RGB frame:
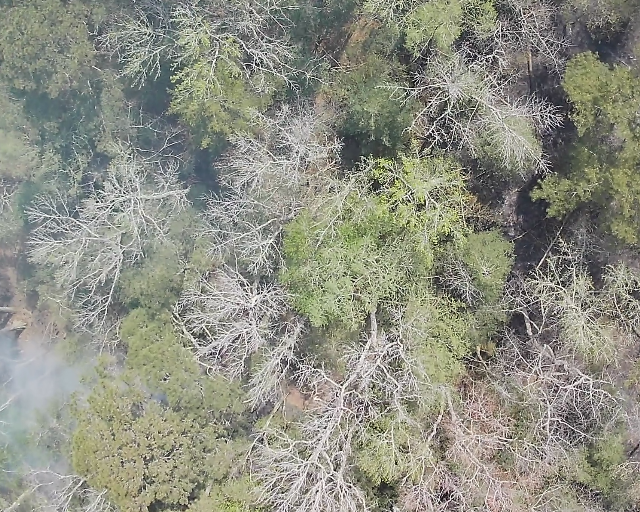
Thermal frame:
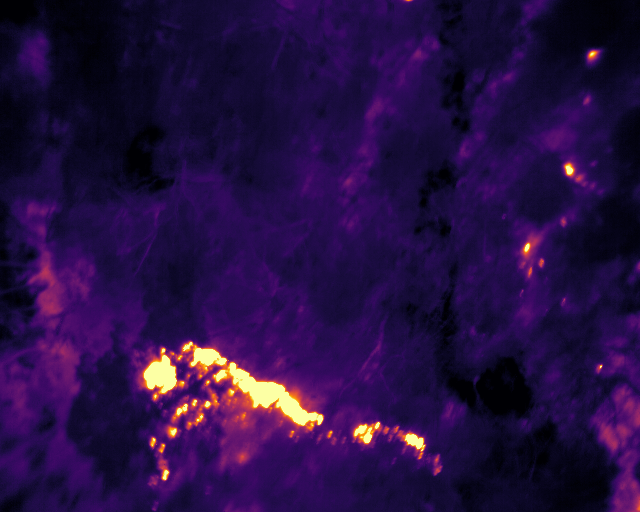
Captured: 2026-02-26 03:43:22
Pixels at or above 80 °C: 2224 (fraction of frame: 0.006787)